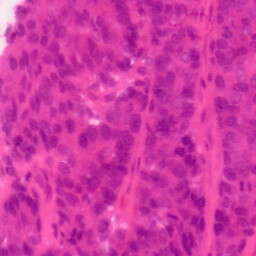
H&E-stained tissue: Colon